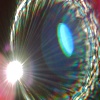
Label: sunburn